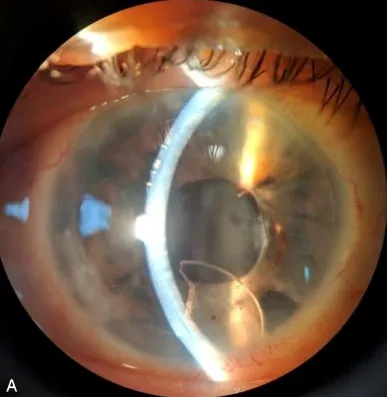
A) Anterior segment photograph of large optic fragment (arrow) in the anterior chamber with mild corneal edema.
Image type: ophthalmic_imaging (fundus_photograph)